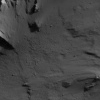
Atmospheric dust classification: not_dusty